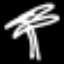
Label: palm tree